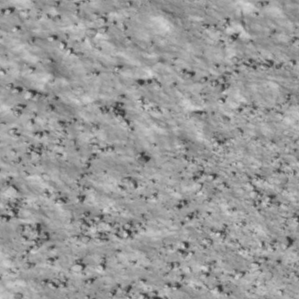
Label: non_frost